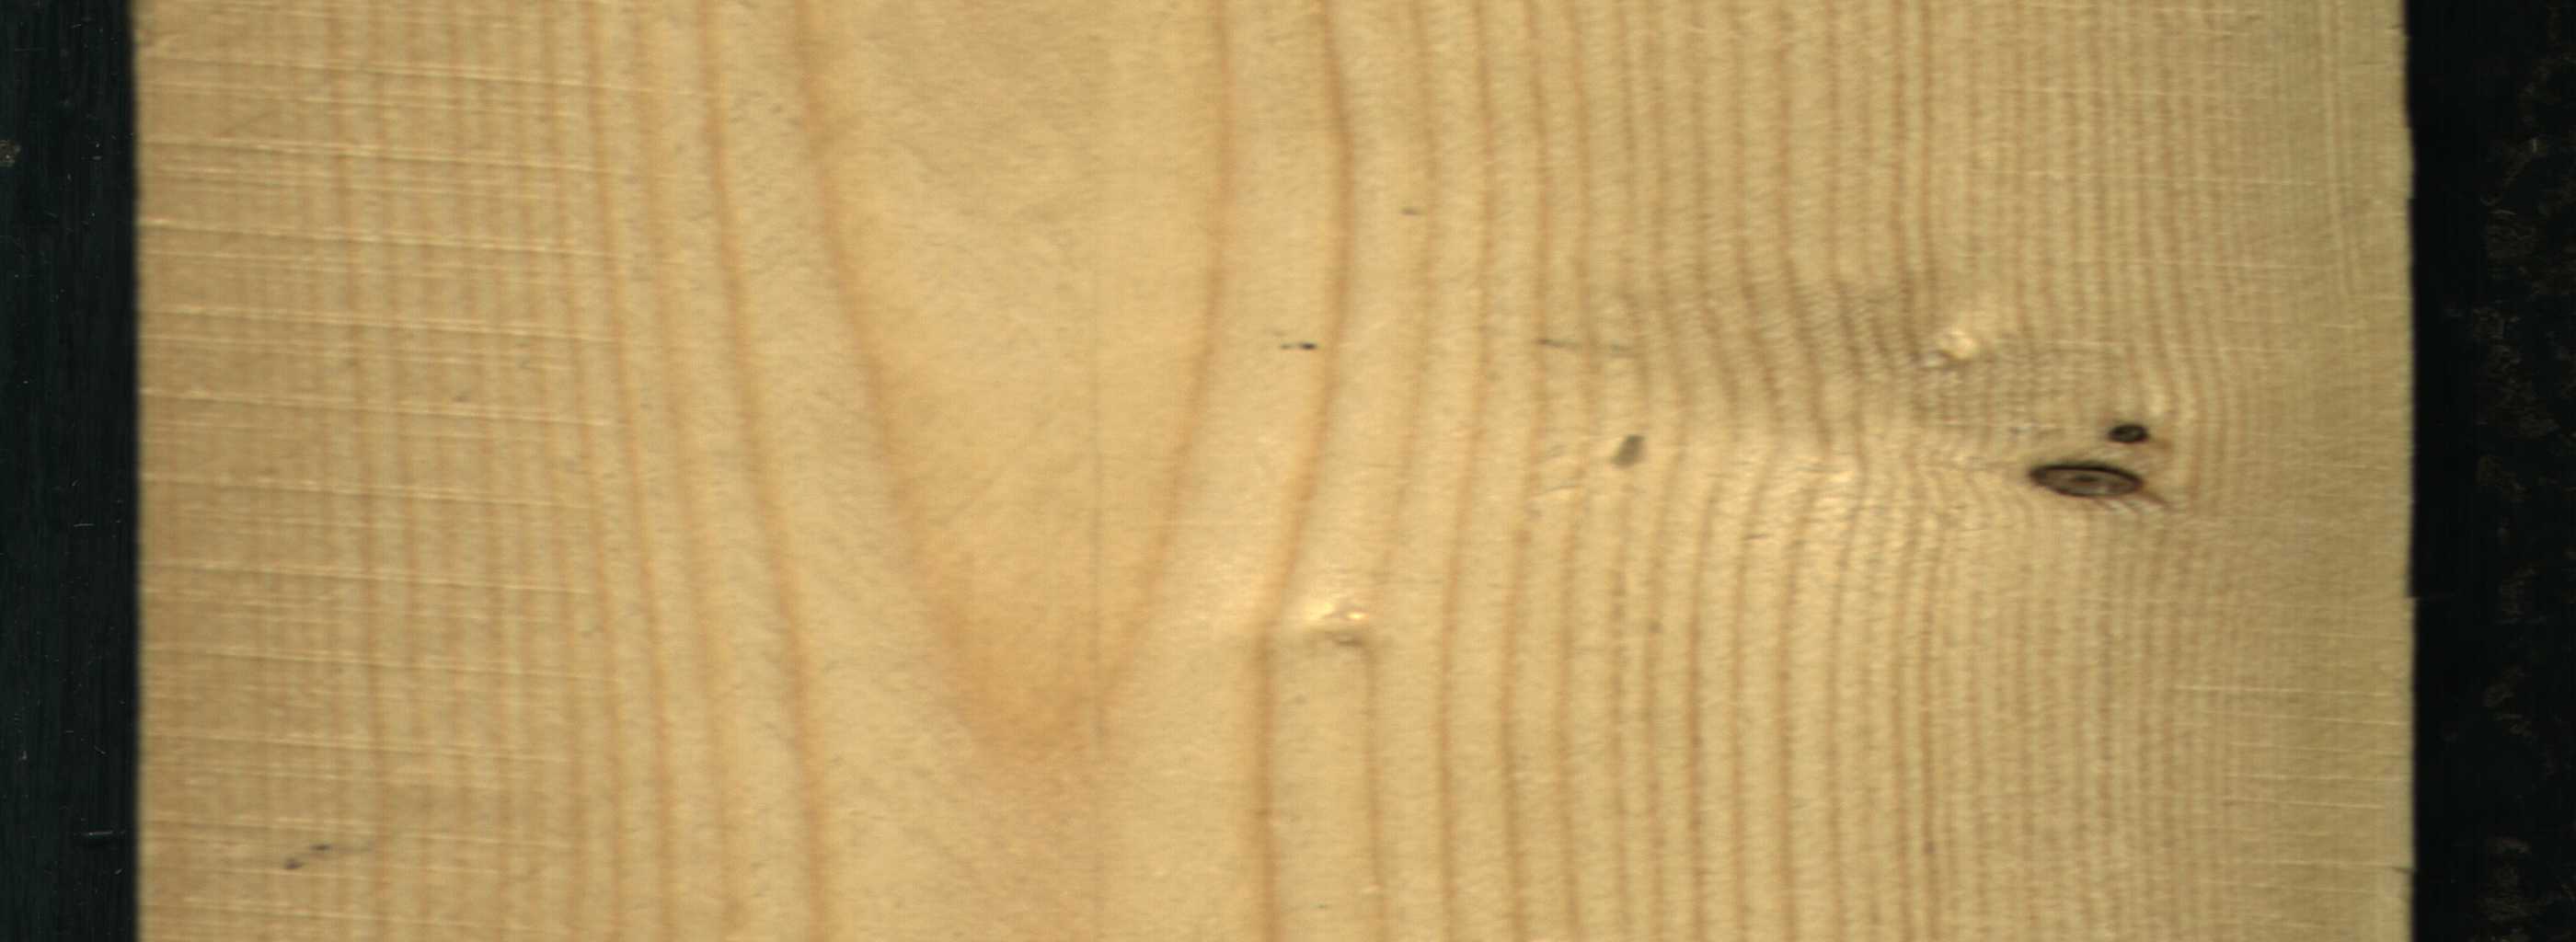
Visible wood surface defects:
Dead_Knot